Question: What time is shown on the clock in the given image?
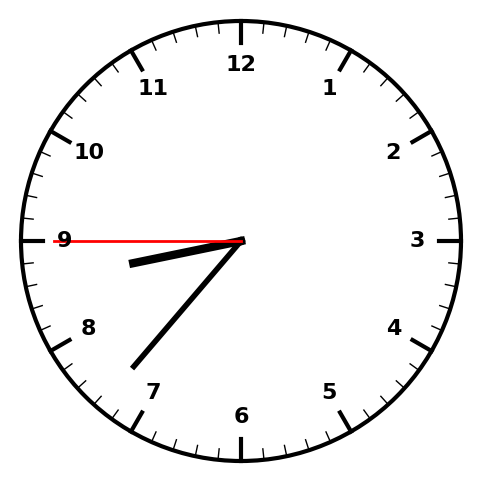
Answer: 08:36:45